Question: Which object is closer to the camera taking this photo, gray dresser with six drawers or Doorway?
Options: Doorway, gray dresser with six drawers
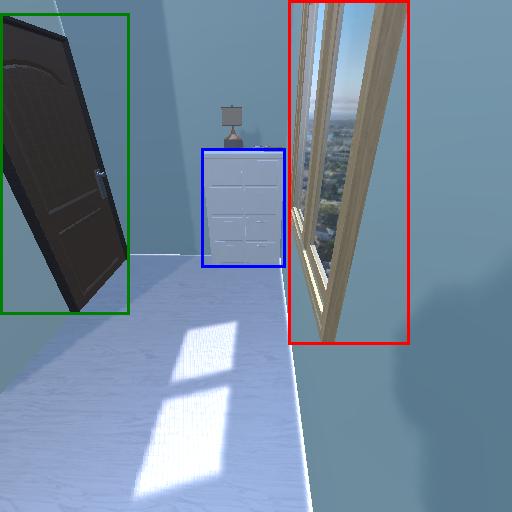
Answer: Doorway